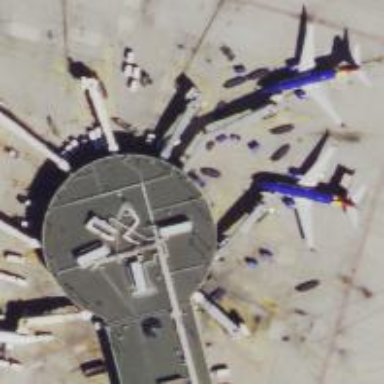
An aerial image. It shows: Airport gate.